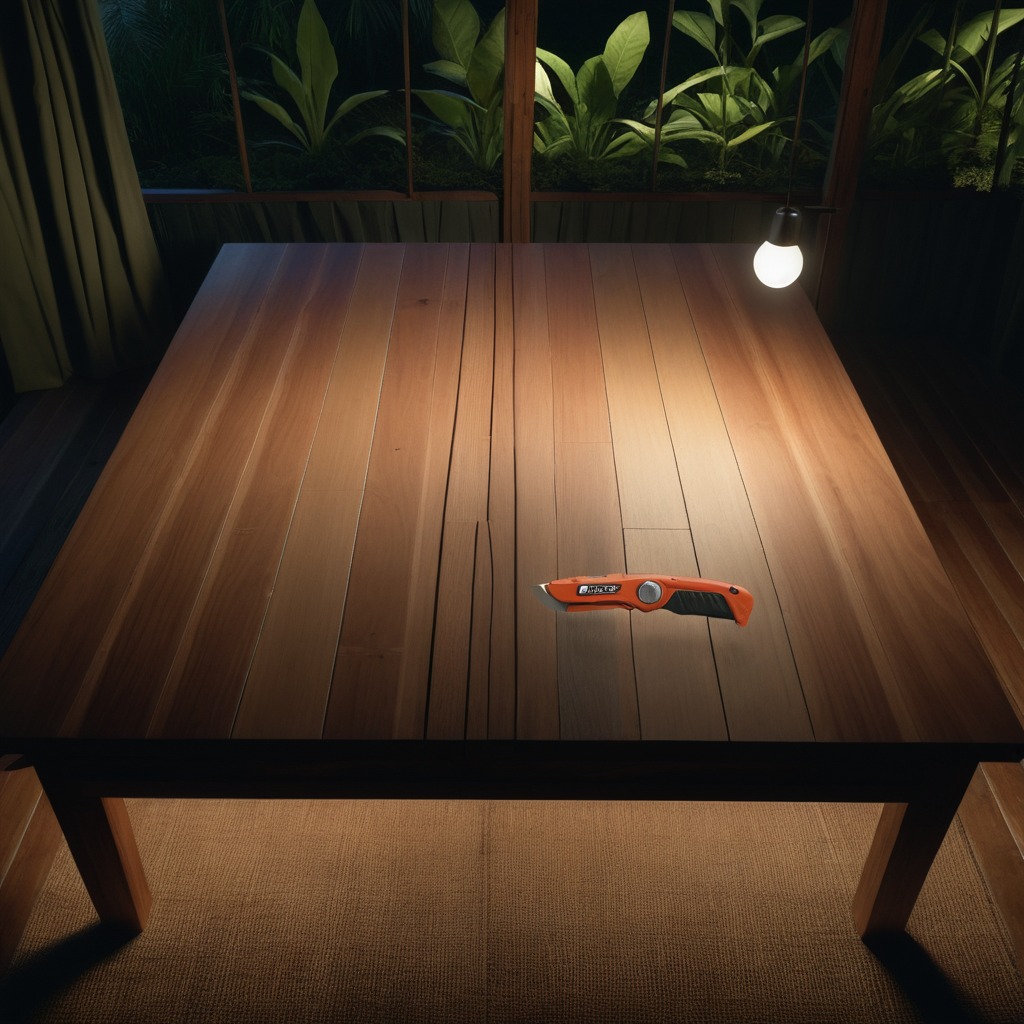
A utility knife lying on a clean wooden table inside a jungle field workshop tent at night dim ambient light soft shadows worn but